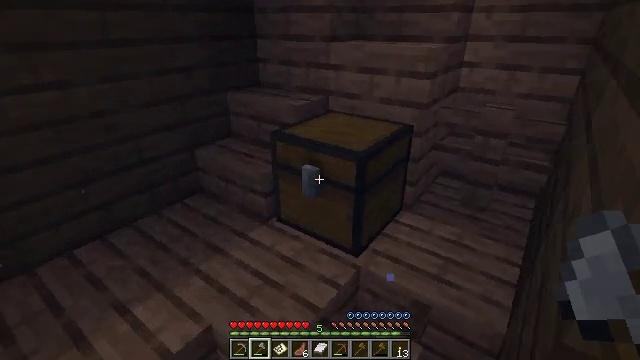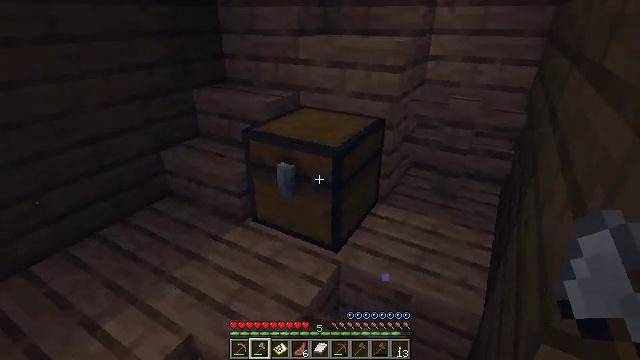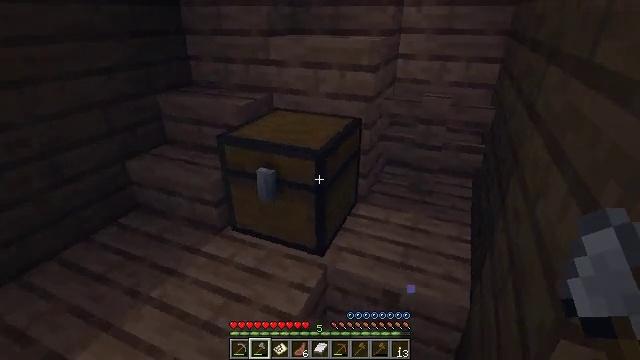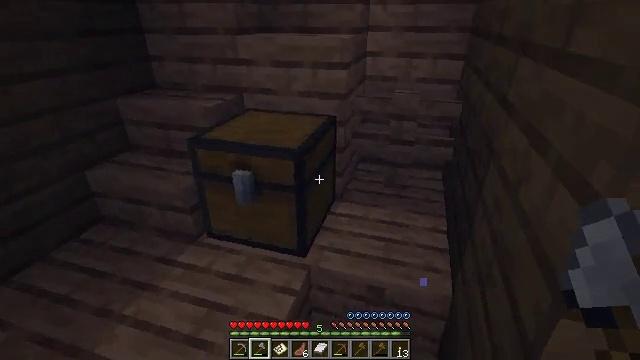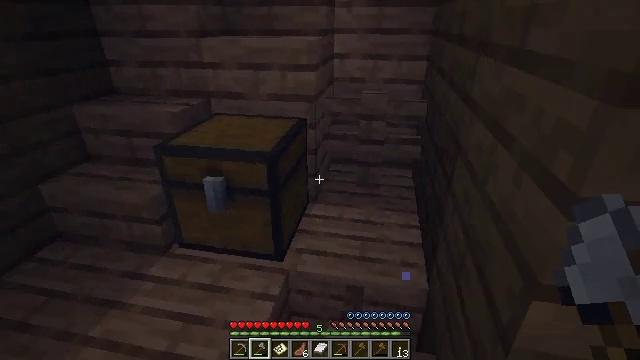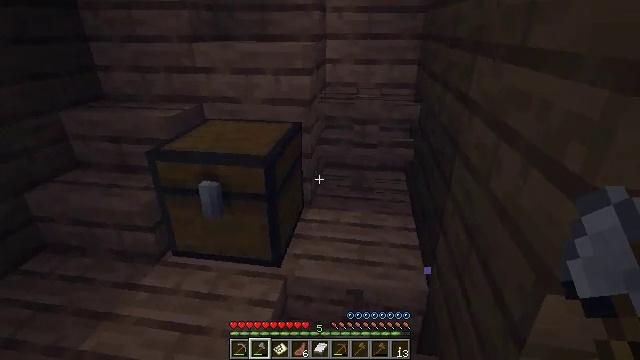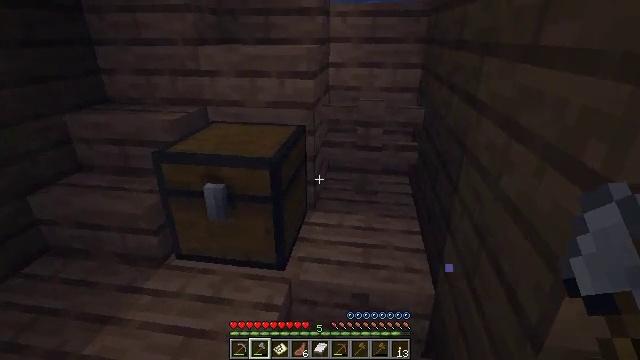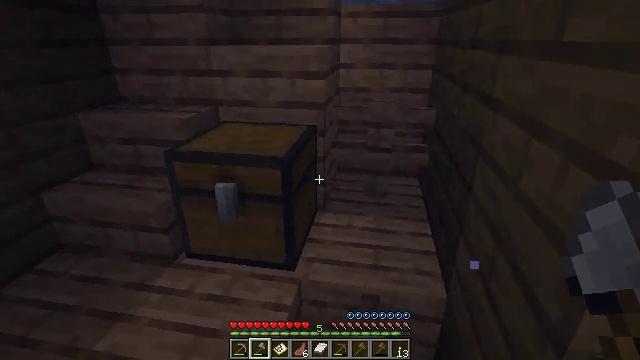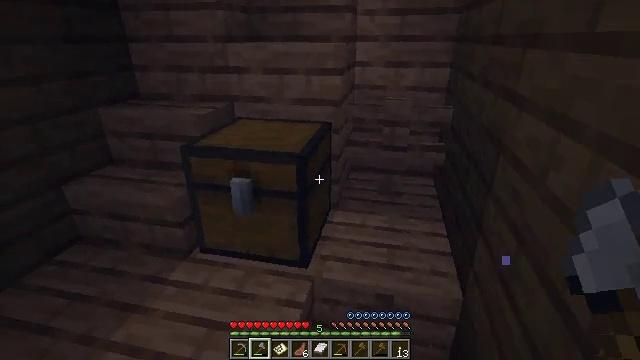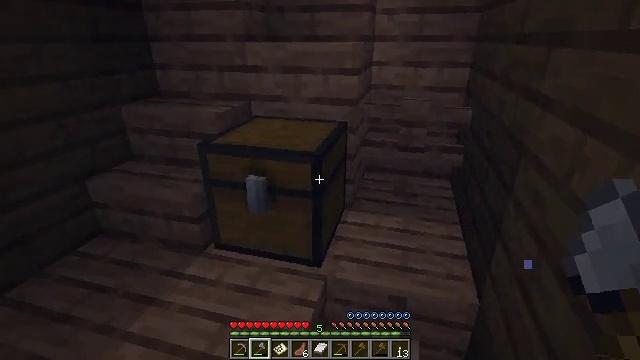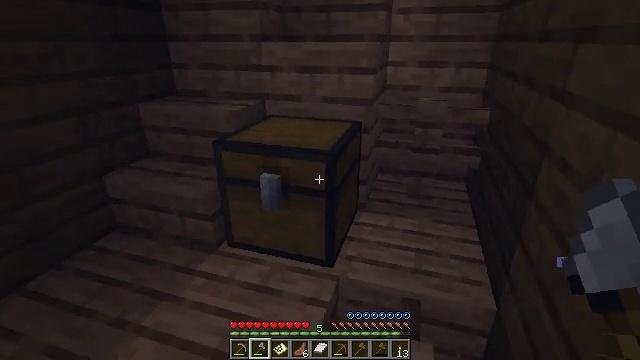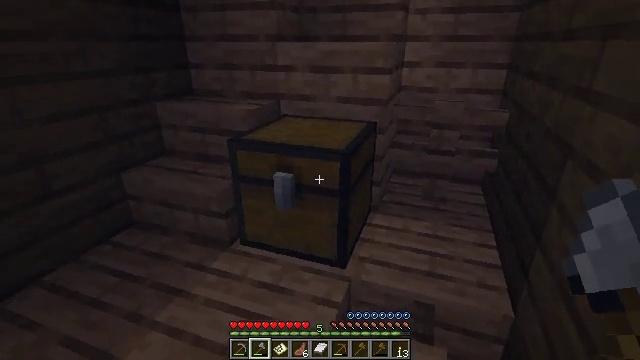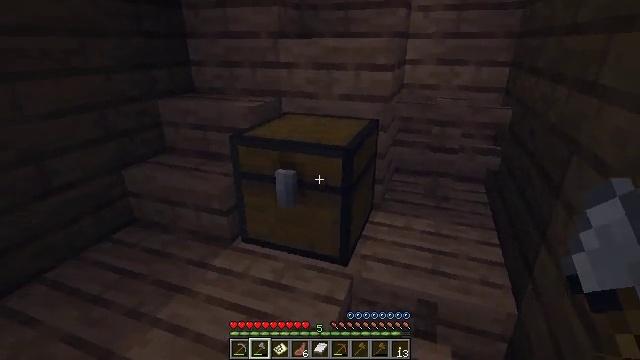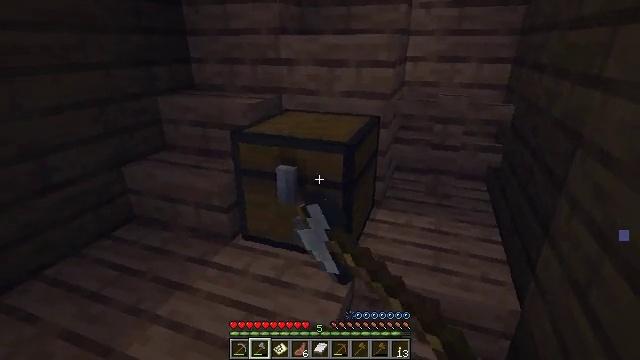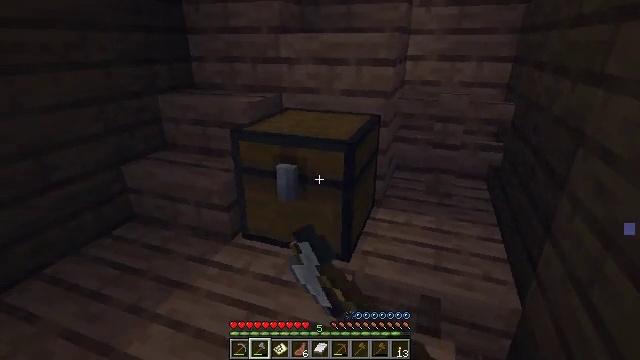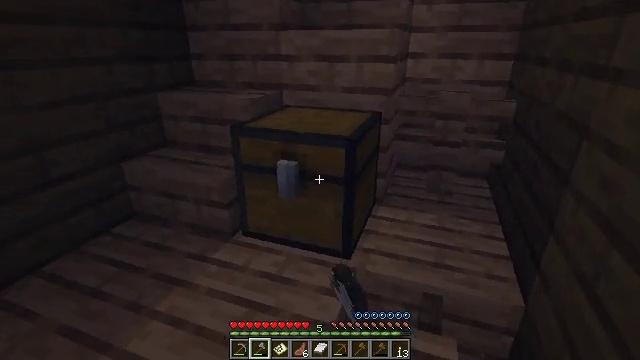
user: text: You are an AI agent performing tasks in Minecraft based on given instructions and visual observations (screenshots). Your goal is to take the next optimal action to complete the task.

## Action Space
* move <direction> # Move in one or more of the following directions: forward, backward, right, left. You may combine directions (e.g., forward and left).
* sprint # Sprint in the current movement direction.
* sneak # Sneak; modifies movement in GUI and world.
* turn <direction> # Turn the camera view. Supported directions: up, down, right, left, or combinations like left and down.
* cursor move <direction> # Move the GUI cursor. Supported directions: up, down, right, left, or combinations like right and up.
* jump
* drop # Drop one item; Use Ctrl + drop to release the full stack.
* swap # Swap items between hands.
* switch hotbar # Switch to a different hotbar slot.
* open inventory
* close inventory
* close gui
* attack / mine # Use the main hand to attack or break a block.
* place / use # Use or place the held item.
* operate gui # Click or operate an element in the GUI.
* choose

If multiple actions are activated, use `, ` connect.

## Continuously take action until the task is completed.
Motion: motion action
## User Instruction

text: Break the jungle planks to recycle them.
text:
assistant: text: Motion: move forward and move left, turn right
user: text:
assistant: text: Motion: turn right
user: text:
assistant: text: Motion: turn right
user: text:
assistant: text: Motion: turn right
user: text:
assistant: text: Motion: turn right and up
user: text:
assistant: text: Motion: no_op
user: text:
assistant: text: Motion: turn left
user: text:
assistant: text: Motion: turn left
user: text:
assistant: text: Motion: turn left
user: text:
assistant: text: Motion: turn left
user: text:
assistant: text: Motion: turn left
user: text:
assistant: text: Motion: use / place
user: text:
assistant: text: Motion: use / place
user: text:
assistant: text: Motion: use / place
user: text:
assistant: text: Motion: no_op
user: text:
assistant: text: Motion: no_op
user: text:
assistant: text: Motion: open gui
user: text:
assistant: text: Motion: no_op
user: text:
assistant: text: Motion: no_op
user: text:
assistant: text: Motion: no_op
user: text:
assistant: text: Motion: no_op
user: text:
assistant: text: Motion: move forward
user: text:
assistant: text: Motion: move forward
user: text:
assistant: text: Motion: move forward
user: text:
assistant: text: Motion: no_op
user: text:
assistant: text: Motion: no_op
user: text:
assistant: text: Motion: no_op
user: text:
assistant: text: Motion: no_op
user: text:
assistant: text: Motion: no_op
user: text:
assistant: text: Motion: no_op